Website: apple
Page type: customer-info-address
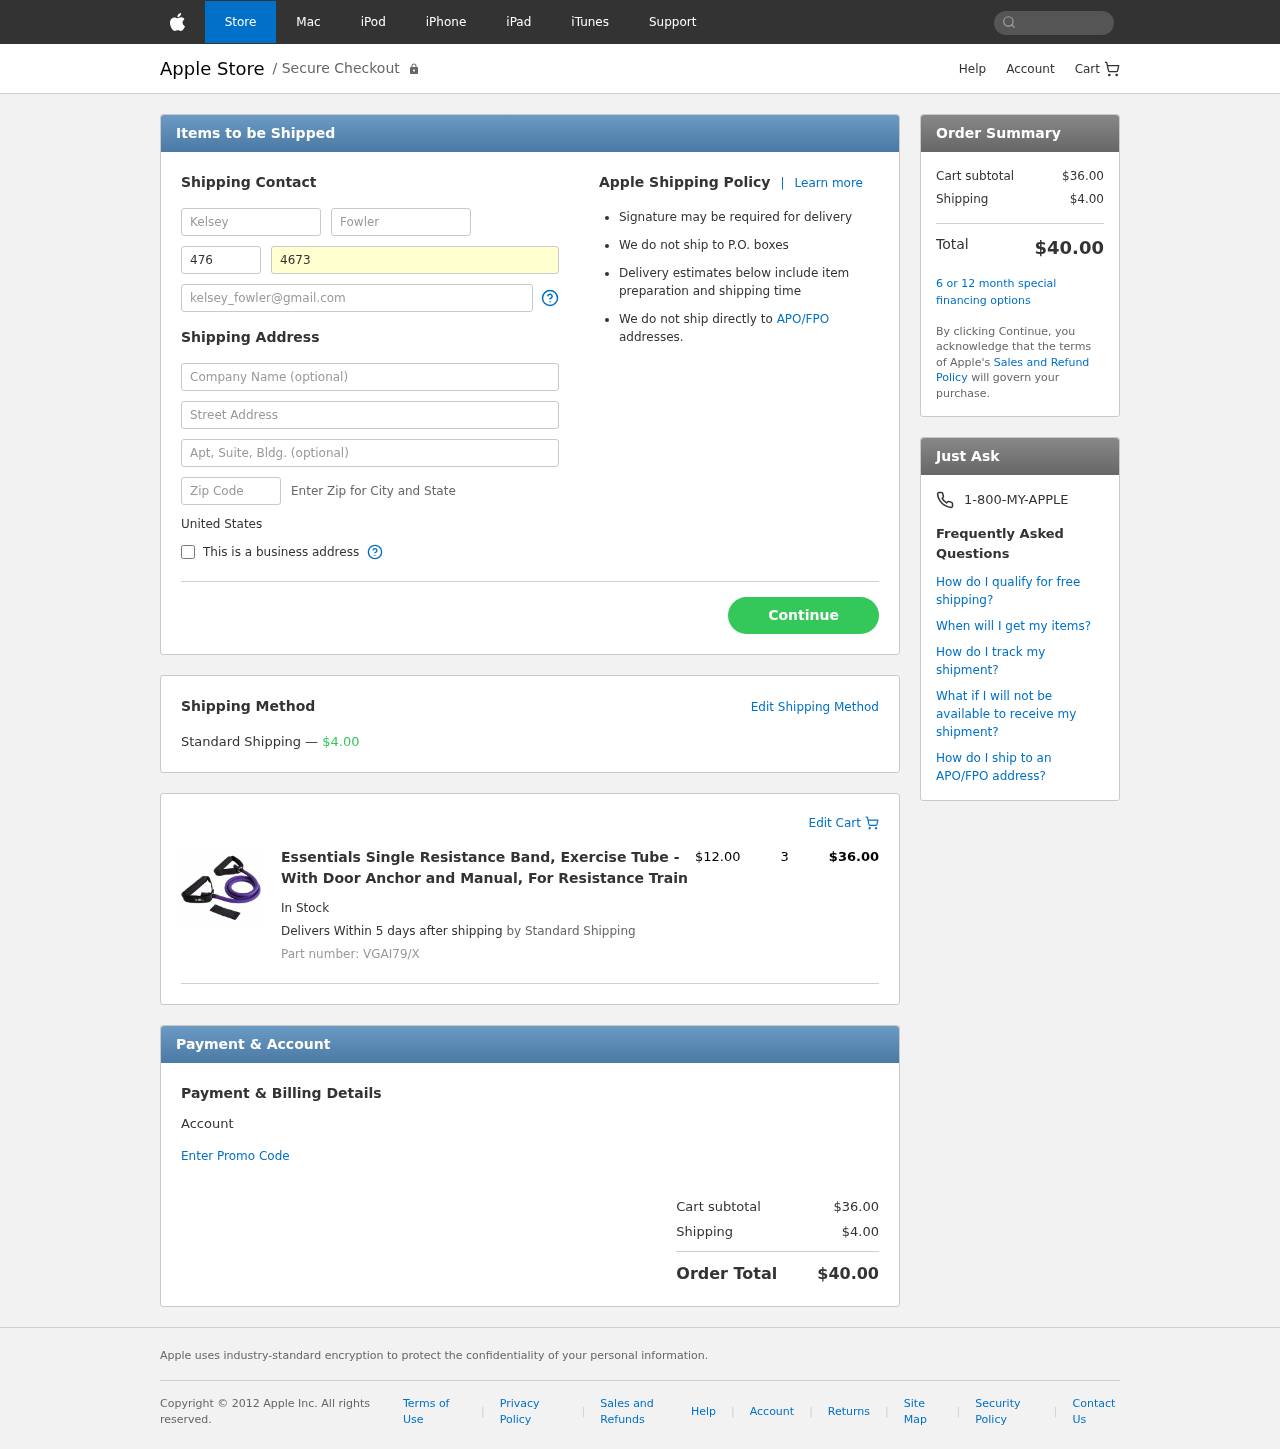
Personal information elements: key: PII_COUNTRY
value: United States
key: PII_FIRSTNAME
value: Kelsey
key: PII_LASTNAME
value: Fowler
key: PII_PHONE_AREA
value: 476
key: PII_PHONE_LINE
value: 4673
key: PII_EMAIL
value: kelsey_fowler@gmail.com
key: PII_STREET
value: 95558 Carney Mall
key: PII_STREET2
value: Suite 897
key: PII_POSTCODE
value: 28133
Product elements: key: PRODUCT1_NAME
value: Essentials Single Resistance Band, Exercise Tube - With Door Anchor and Manual, For Resistance Train
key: PRODUCT1_PRICE
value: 12
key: PRODUCT1_QUANTITY
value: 3
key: PRODUCT1_SKU
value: VGAI79/X
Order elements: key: ORDER_SHIPPING_COST
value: $4.00
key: ORDER_ITEM_TOTAL
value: $36.00
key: ORDER_SUBTOTAL
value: $36.00
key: ORDER_TOTAL
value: $40.00